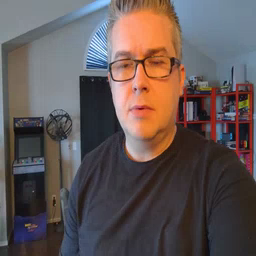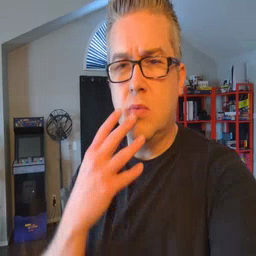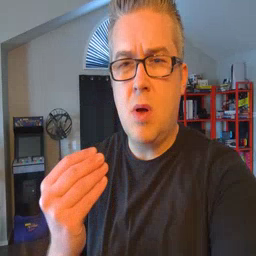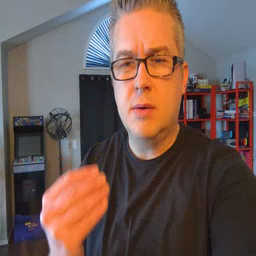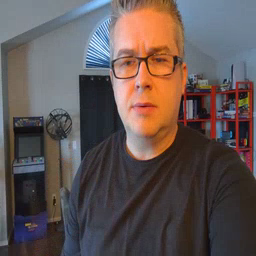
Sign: wet